Brain MRI, t1w sequence, axial 2D slice.
Patient: age 31, sex M, weight 80 kg, height 1.78 m
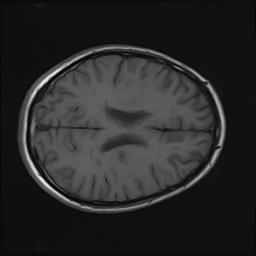